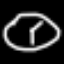
Label: clock